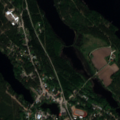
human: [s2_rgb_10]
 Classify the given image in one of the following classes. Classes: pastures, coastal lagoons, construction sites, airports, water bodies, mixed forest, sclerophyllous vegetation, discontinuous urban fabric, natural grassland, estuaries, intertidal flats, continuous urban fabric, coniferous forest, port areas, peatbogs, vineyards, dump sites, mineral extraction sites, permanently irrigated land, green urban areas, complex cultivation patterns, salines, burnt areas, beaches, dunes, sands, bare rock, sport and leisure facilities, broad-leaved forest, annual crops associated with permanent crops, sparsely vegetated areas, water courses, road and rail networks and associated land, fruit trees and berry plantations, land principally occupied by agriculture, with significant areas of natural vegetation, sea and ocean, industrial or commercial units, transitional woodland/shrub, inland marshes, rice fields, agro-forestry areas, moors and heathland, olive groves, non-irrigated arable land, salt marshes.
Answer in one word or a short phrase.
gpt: discontinuous urban fabric, coniferous forest, mixed forest, water bodies